【题型】选择题　【知识点】平面几何　【难度】easy
如图，若正方形EFGH由正方形ABCD绕某点旋转得到，则可以作为旋转中心的是( )

\noindent
A. M或O或N
\hspace{2em}
B. E或O或C
\hspace{2em}
C. E或O或N
\hspace{2em}
D. M或O或C
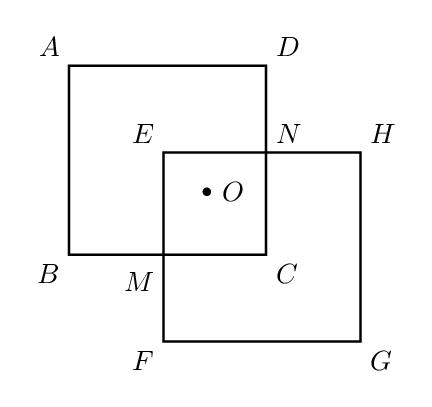
【解答】
\noindent
【答案】A

\vspace{0.5em}
\noindent
【详解】试题分析：若以M为旋转中心，把正方形ABCD顺时针旋转90°，A点对应点为H，B点对应点为E，C点对应点为F，D点对应点为G，则可得到正方形EFGH；

\vspace{0.3em}
\noindent
若以O为旋转中心，把正方形ABCD旋转180°，A点对应点为G，B点对应点为H，C点对应点为E，D点对应点为F，则可得到正方形EFGH；

\vspace{0.3em}
\noindent
若以N为旋转中心，把正方形ABCD逆时针旋转90°，A点对应点为F，B点对应点为G，C点对应点为H，D点对应点为E，则可得到正方形EFGH．

\vspace{0.3em}
\noindent
故选A．